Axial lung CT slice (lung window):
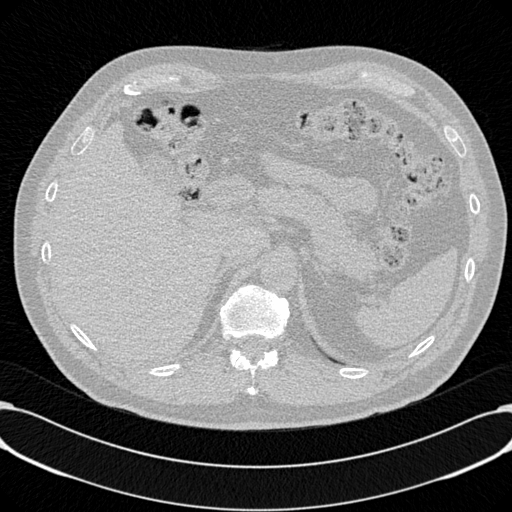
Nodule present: no